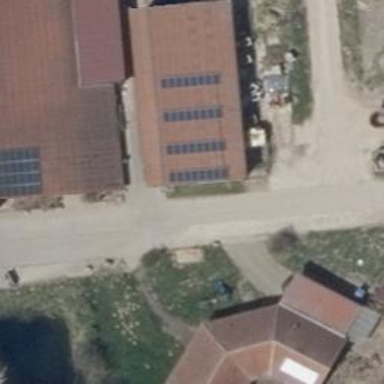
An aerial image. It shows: Solar photovoltaic panel generator producing electricity in small installation.